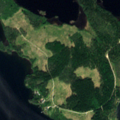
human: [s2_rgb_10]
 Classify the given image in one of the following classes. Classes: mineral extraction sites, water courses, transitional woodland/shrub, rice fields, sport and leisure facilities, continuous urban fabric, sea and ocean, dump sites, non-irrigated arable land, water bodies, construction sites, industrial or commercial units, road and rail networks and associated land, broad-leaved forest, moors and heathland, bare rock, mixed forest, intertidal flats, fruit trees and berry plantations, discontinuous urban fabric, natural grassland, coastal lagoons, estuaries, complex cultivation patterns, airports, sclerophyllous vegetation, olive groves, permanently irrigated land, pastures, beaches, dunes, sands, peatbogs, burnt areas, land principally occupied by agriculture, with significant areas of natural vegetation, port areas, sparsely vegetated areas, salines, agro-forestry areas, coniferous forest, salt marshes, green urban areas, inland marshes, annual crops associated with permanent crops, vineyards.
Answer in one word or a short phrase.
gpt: coniferous forest, mixed forest, water bodies